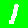
Digit: 1